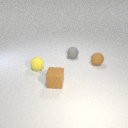
small brown rubber sphere behind small brown rubber cube